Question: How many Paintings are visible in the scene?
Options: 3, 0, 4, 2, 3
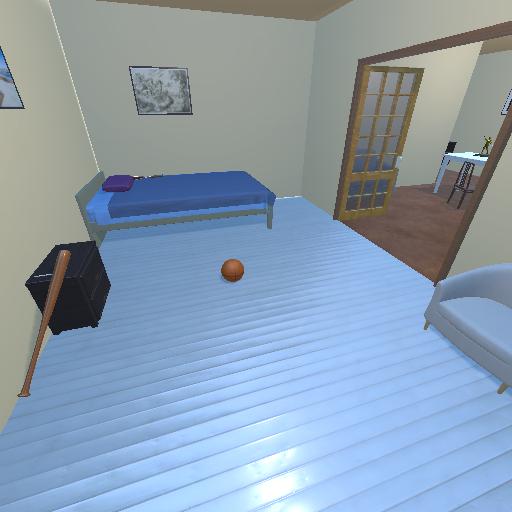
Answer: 3